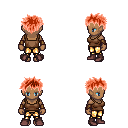
a pixel art fantasy rpg character, female body template, human, dark skin, brown pirate shirt, gold greaves, red bedhead hairstyle, cloth bracers, maroon shoes, four views (front, back, left, right), 2x2 character sprite sheet, small pixel art, hard edges, no anti-aliasing